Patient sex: M
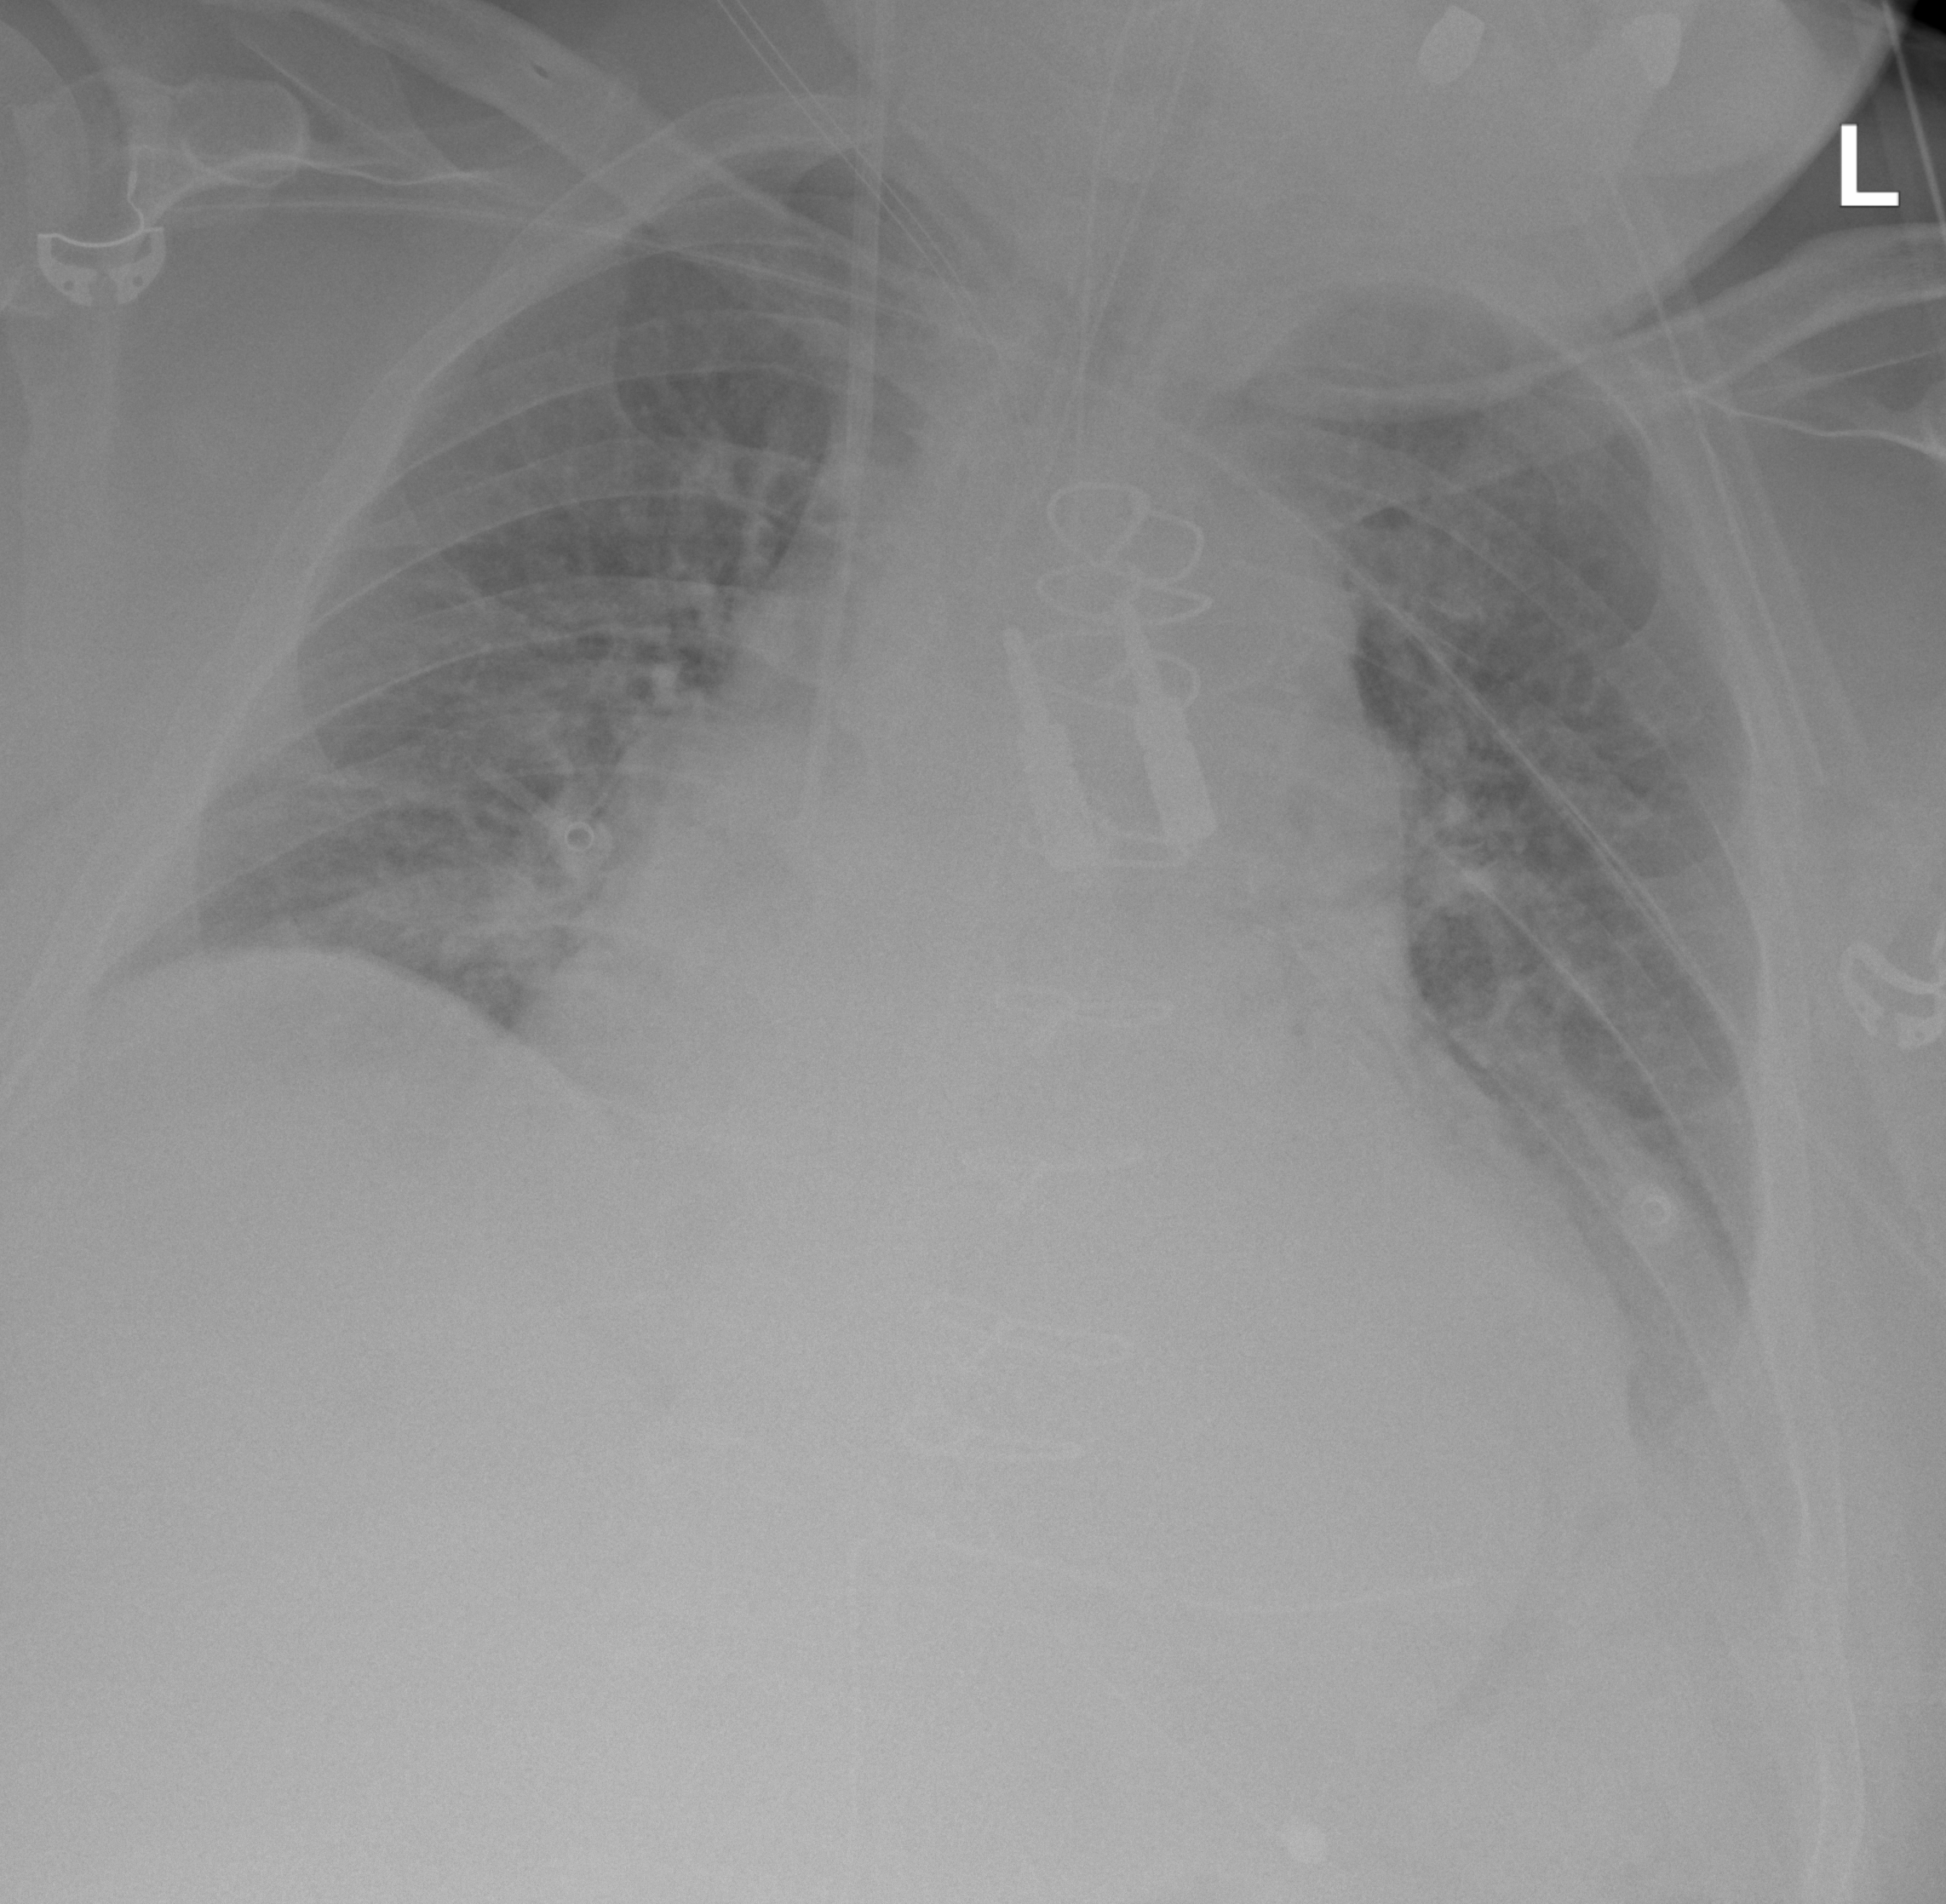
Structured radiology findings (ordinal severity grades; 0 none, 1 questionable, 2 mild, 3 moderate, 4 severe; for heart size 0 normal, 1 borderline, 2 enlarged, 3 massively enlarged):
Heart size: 2
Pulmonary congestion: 2
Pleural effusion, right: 0
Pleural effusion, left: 2
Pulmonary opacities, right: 0
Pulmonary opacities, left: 0
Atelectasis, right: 0
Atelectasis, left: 2